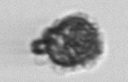
Label: Syracosphaera_pulchra